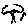
Label: tree